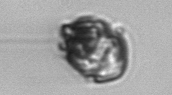
Label: Proterythropsis